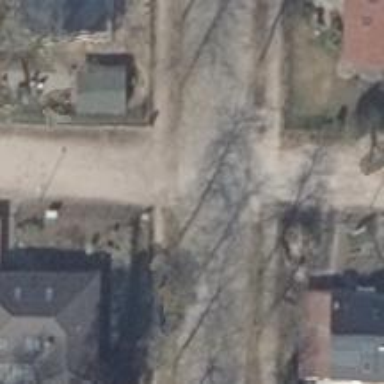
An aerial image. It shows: Residential road with compacted surface.